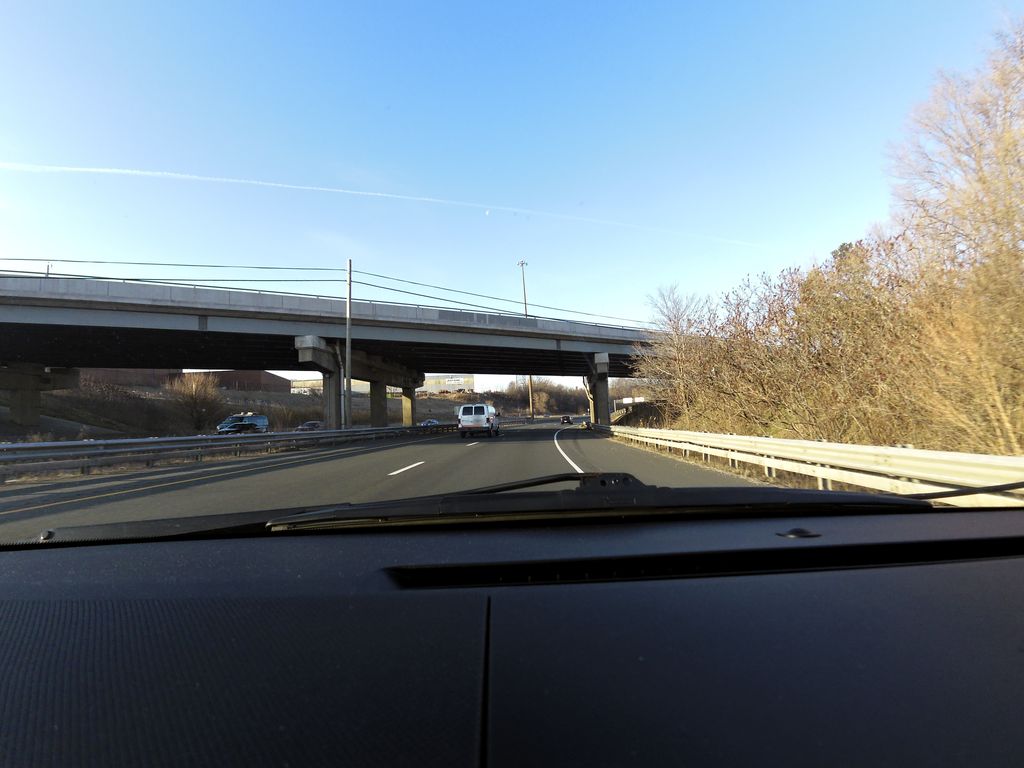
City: hamilton